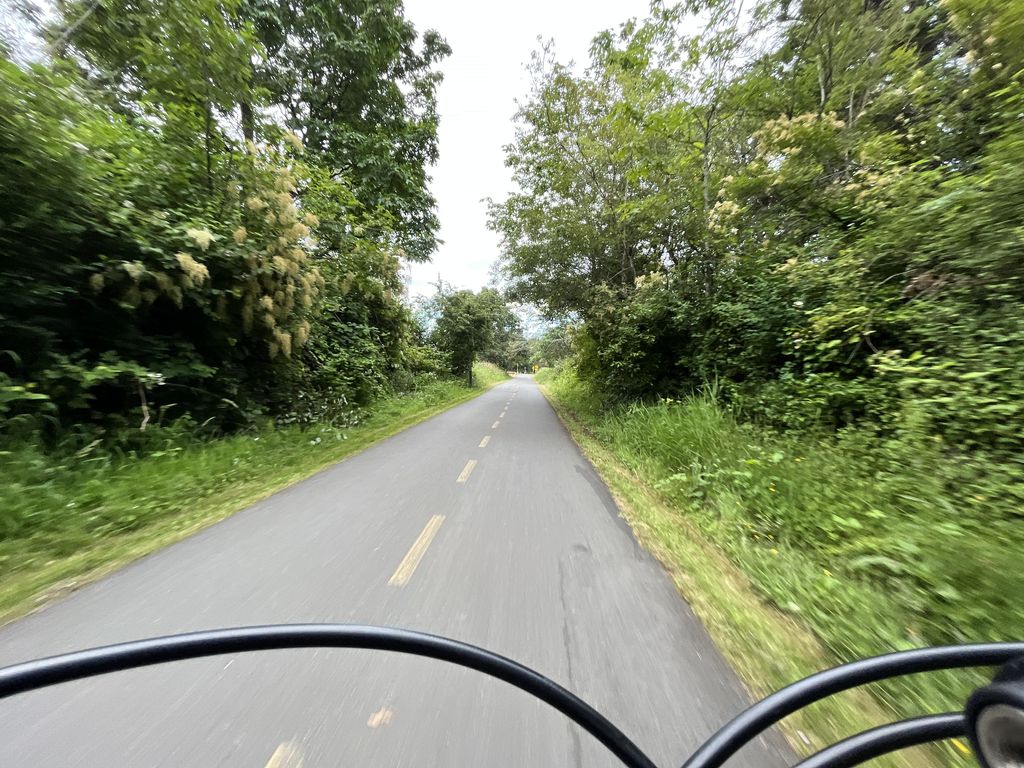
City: victoria